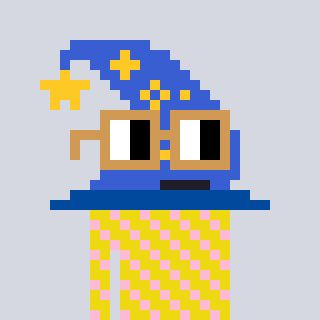
a pixel art character with square brown glasses, a wizard hat-shaped head and a yellow-colored body on a cool background